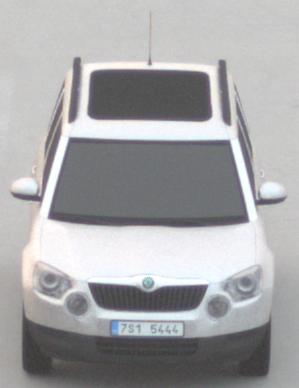
Make: Skoda
Model: Yeti 1.2 TSI
Detailed model: Yeti
Model produced from: 2009/11
Model produced until: 2011/10
Doors: 5
Color: white
Road condition: dry road
Daytime: sunrise or sunset
Contrast: low contrast